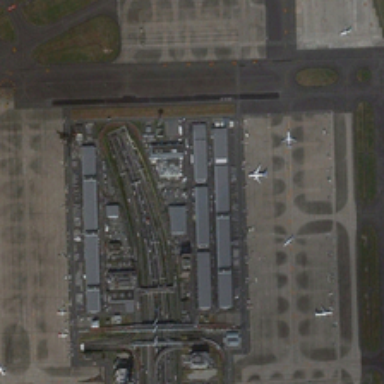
A airport with dark brown and light brown ground in it .